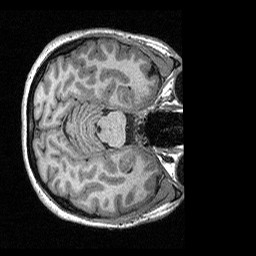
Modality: T1w
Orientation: axial
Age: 28
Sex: female
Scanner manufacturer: siemens
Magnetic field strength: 3 T
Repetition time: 2.3 s
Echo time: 0.00298 s